Brain MRI, t1w sequence, axial 2D slice.
Patient: age 28, sex M, weight 78 kg, height 1.78 m
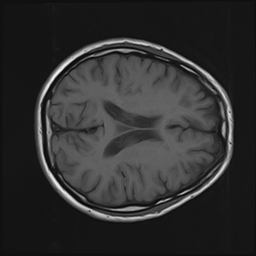